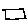
Label: square